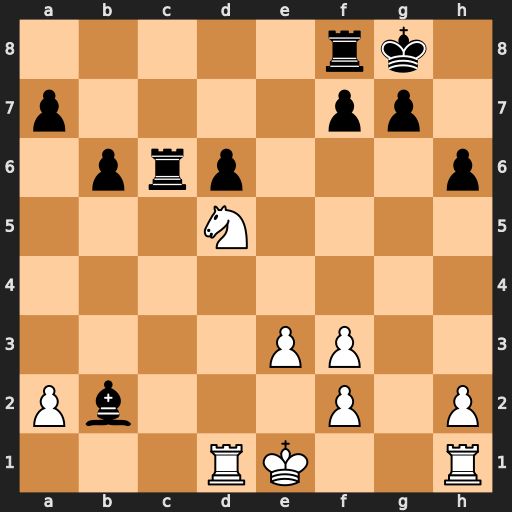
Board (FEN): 5rk1/p4pp1/1prp3p/3N4/8/4PP2/Pb3P1P/3RK2R
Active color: w
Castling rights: K
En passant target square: -
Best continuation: Ne7+ Kh7 Nxc6